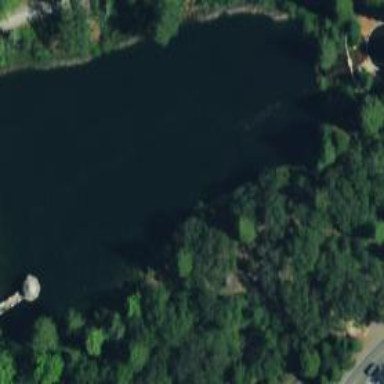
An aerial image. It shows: Scenic lake or pond with natural water.